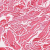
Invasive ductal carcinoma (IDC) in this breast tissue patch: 0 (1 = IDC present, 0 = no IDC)